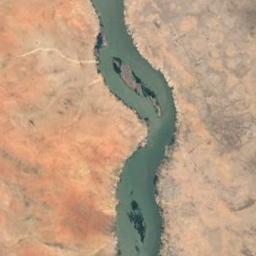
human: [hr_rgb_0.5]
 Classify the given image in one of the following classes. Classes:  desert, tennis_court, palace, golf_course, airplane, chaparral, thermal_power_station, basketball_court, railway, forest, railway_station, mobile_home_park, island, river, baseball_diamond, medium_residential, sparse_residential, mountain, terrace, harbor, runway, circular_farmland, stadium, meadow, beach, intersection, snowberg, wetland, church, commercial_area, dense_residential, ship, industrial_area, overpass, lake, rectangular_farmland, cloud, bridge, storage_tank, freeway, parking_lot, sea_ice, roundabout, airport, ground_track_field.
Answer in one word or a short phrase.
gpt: river